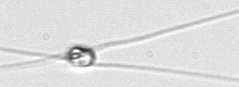
Label: Chaetoceros_danicus